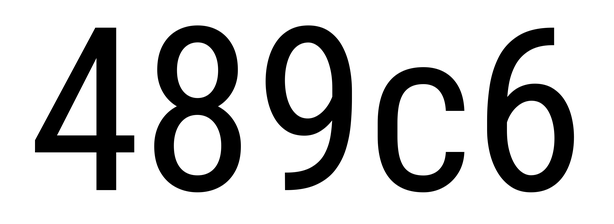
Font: Roboto_Condensed_Regular